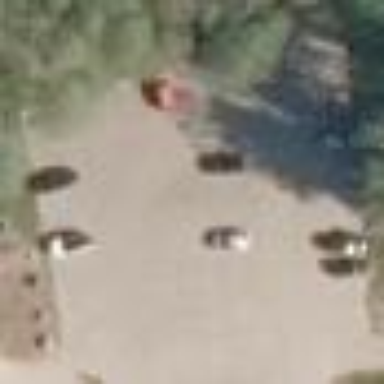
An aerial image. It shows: Paved parking area.